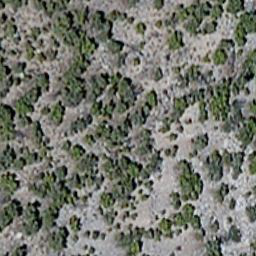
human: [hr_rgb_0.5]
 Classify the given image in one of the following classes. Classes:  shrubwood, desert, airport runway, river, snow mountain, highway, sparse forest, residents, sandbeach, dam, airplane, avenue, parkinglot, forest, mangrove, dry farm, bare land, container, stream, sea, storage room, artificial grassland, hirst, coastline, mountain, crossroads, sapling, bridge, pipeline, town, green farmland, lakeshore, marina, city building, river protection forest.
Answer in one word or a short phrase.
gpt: sparse forest